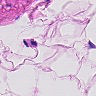
Metastatic tissue present: no